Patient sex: M
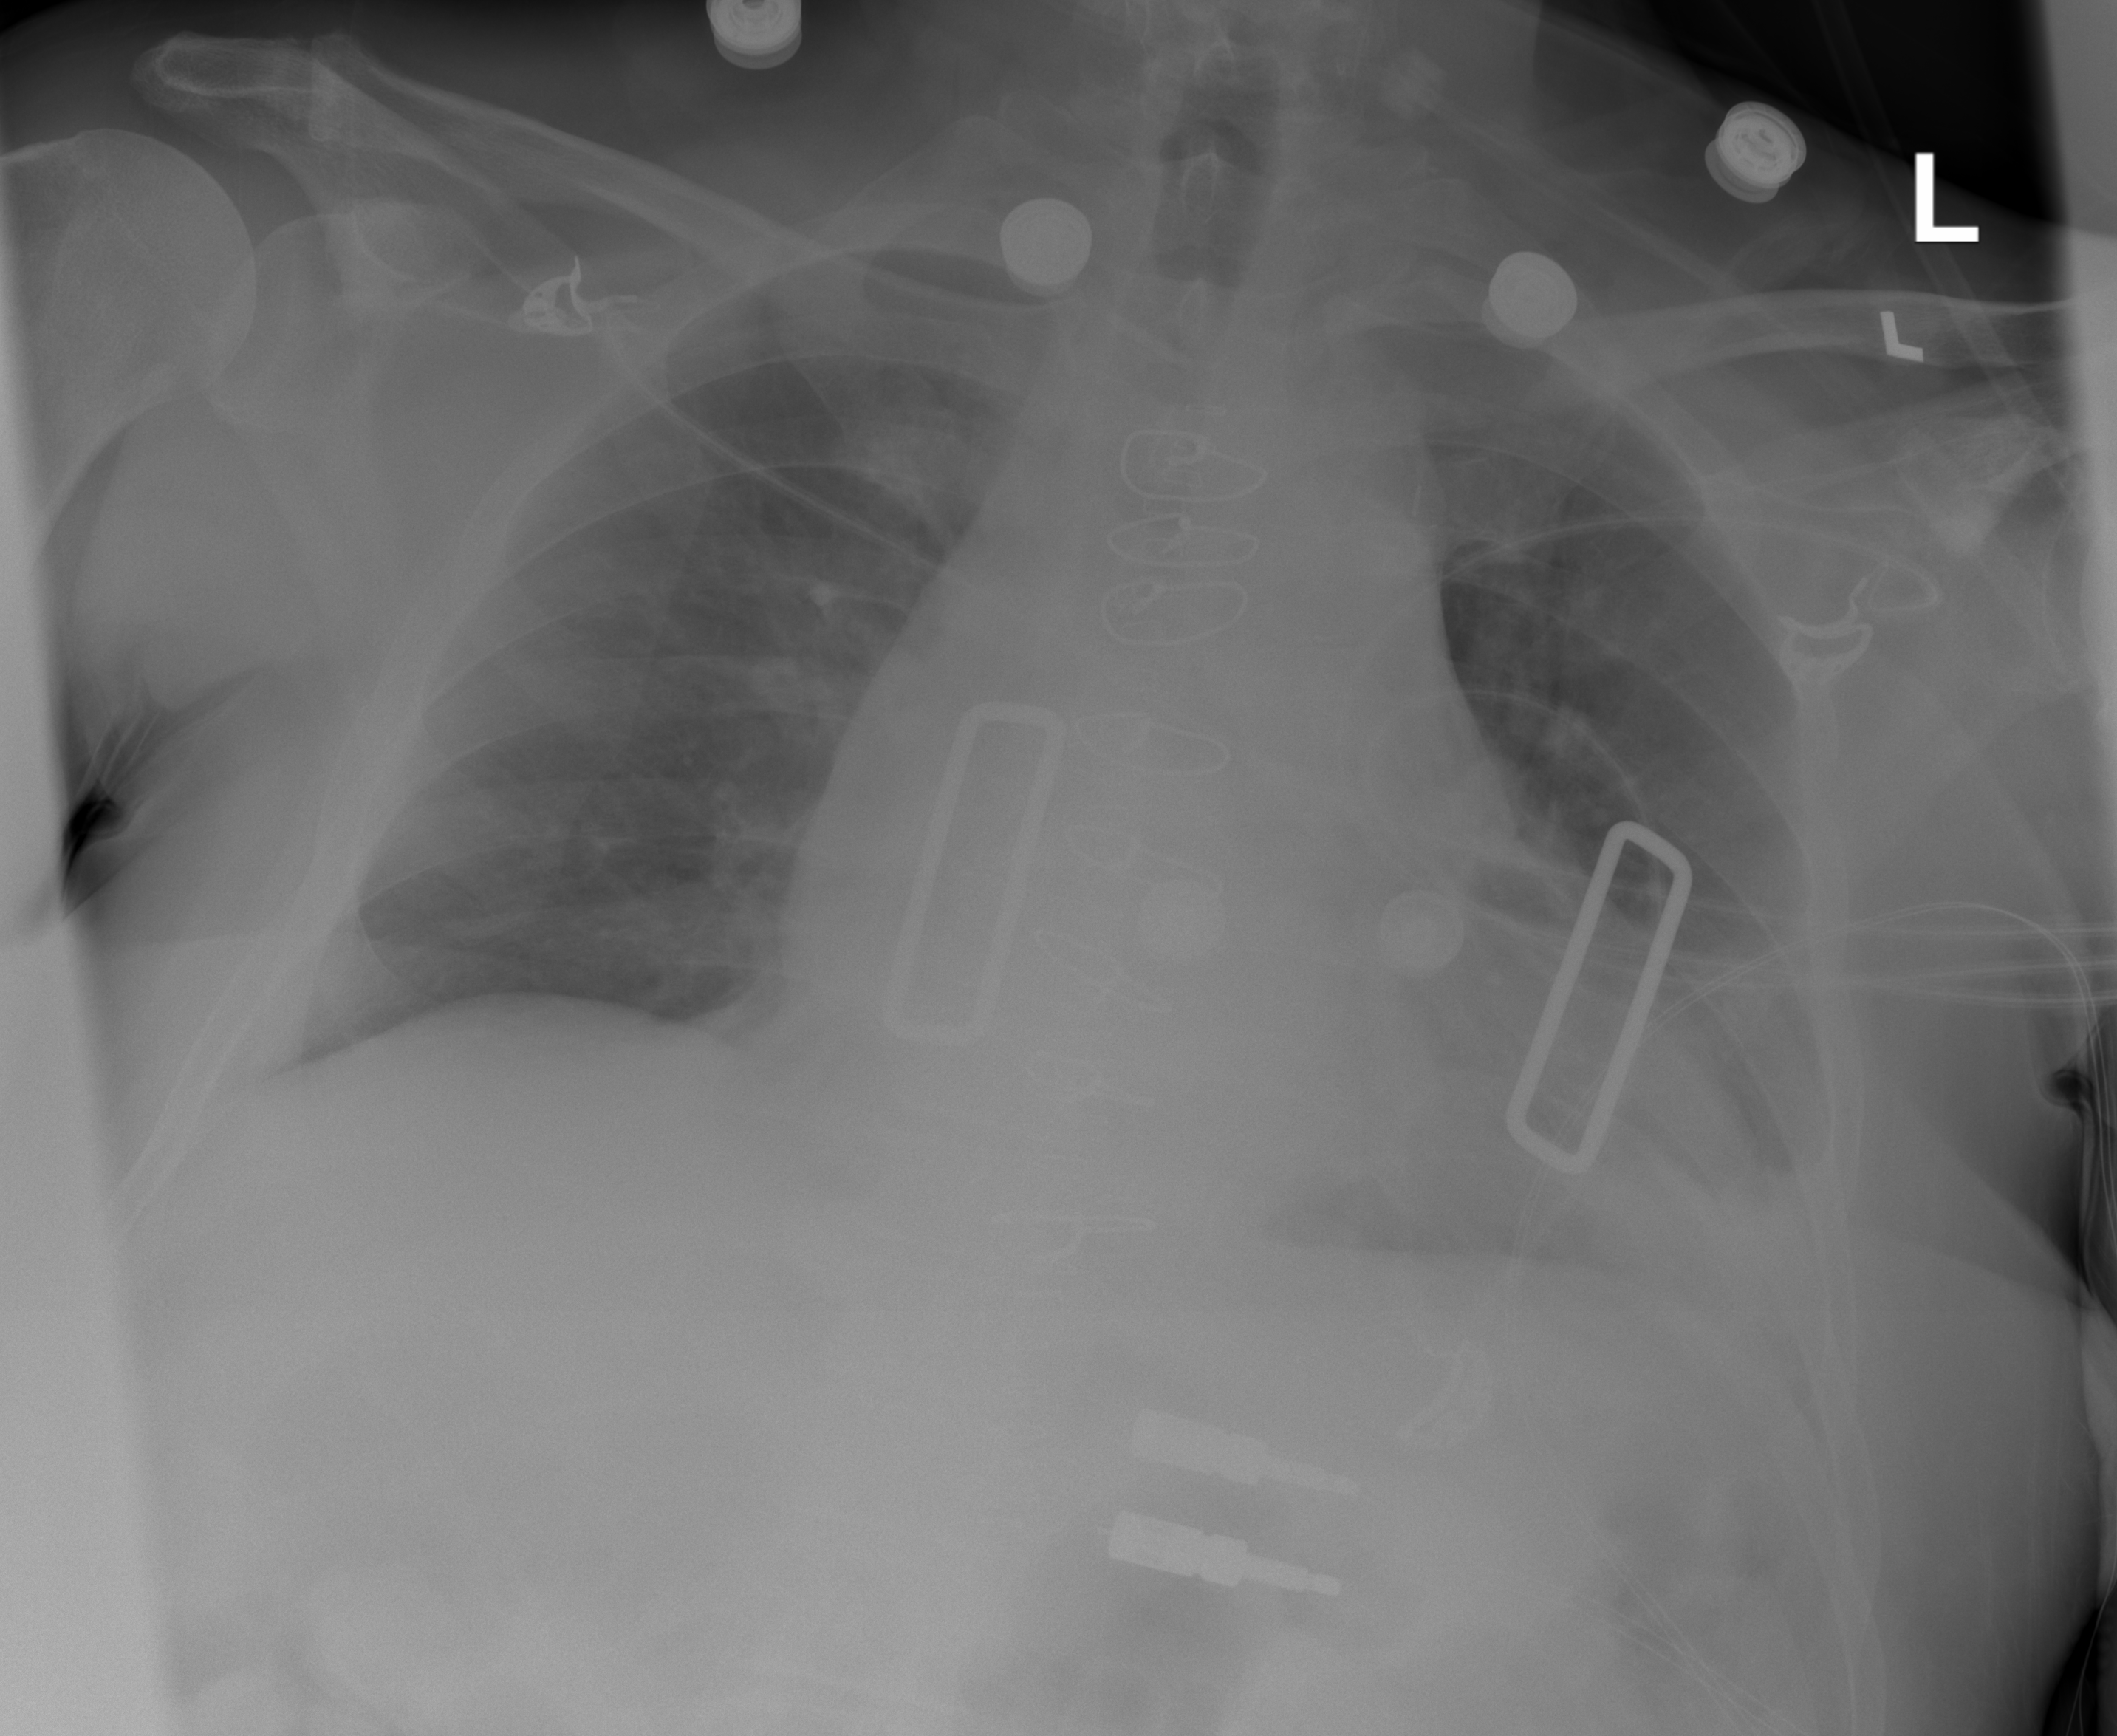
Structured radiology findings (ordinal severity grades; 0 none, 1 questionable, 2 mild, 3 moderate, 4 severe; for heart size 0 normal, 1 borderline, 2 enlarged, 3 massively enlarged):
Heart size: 2
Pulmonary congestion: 0
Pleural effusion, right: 0
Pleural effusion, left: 2
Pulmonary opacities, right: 0
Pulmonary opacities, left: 0
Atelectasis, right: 0
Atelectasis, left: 0